Field crop: maize
Growth stage: 2
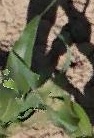
Species: maize